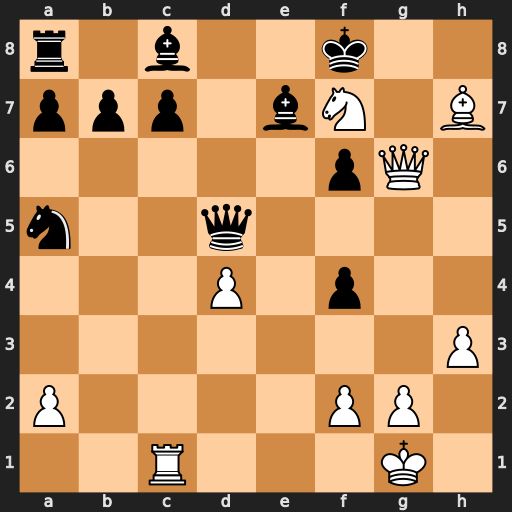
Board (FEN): r1b2k2/ppp1bN1B/5pQ1/n2q4/3P1p2/7P/P4PP1/2R3K1
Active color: w
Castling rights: -
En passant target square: -
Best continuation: Qg8#